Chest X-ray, AP view. Patient: 60 years old, sex M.
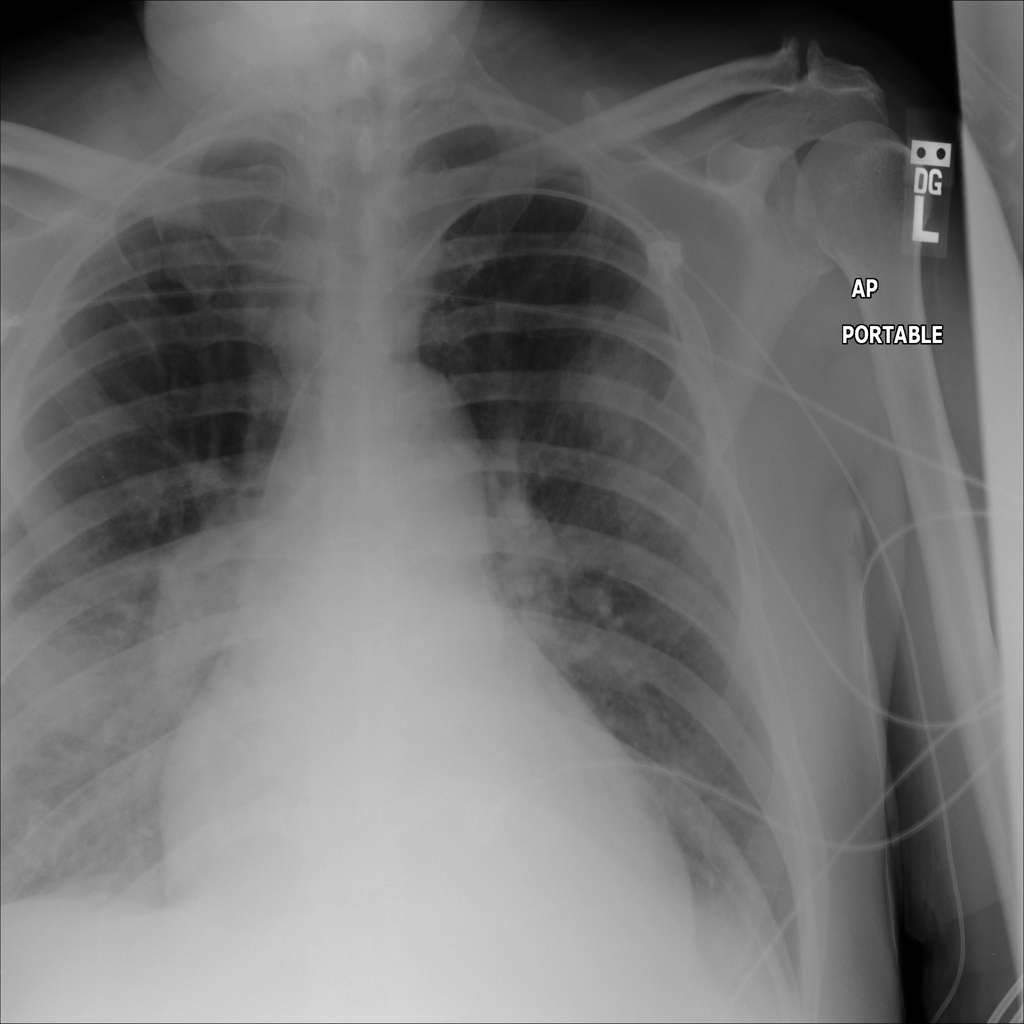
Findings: No Finding